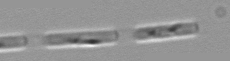
Label: Skeletonema